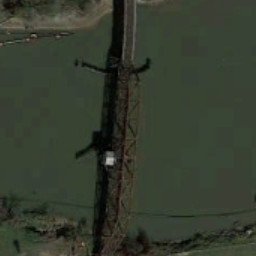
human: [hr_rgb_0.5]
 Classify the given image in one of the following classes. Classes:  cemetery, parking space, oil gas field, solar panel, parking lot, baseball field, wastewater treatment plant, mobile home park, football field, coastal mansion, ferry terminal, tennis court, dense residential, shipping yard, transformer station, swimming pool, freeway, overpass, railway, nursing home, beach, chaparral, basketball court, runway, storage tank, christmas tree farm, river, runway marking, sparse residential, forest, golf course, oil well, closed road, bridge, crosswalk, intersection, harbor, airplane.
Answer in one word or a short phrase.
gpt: bridge